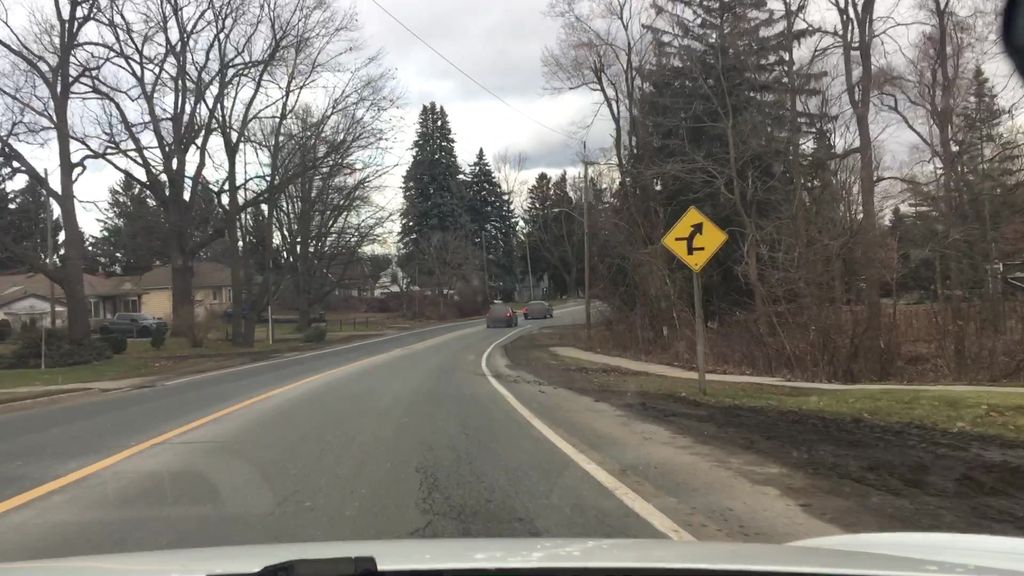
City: hamilton